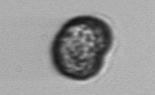
Label: Dinophyceae